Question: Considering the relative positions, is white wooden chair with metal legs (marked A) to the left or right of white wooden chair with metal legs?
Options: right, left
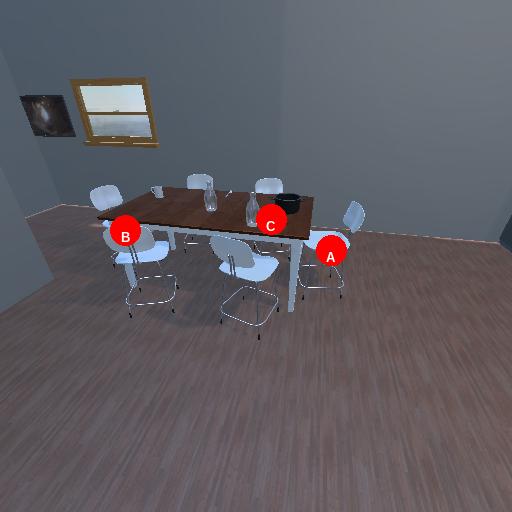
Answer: right